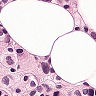
Metastatic tissue present: yes